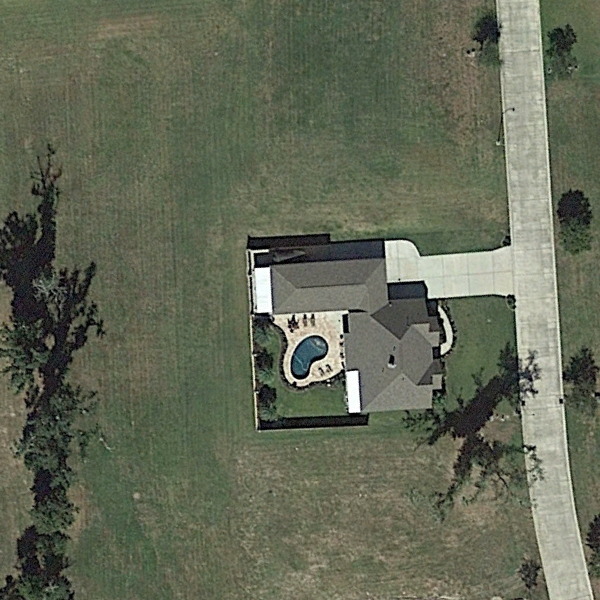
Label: SparseResidential